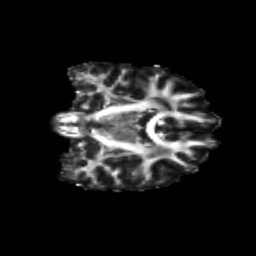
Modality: FA
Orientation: coronal
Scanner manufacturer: siemens
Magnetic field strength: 3 T
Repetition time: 9.2 s
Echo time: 0.084 s